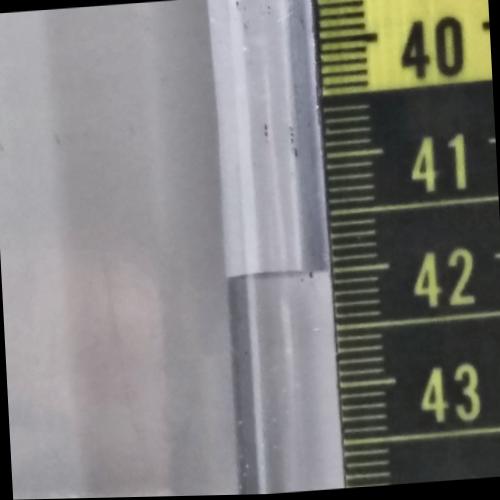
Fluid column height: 42.0 cm